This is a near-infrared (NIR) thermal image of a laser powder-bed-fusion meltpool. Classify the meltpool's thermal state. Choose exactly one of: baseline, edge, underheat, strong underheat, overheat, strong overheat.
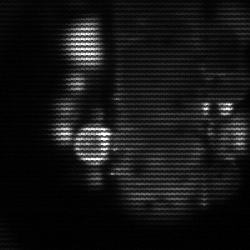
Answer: strong underheat